Question: We are developing a site and one of the quirks that we would like to have is links to be underlined when hovered with the line always having the same width no matter how long (or short) the text of the link is.
How would you implement this in CSS/jQuery/Javascript?

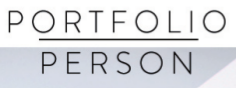
Answer: Are you looking for something <URL>? This will work unless the anchor element has a smaller width than the background image.